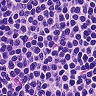
Metastatic tissue present: no